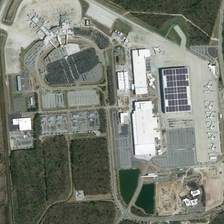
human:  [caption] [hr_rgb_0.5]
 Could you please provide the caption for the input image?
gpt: some green trees are near a large piece of bareland .

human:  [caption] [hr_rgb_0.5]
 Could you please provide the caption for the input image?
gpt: some planes are parked near an airport with parking lot .

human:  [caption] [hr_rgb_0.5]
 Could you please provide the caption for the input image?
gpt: some green trees are near a large piece of bareland .

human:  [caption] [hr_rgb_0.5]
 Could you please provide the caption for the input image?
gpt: some planes are parked near an airport with parking lot .

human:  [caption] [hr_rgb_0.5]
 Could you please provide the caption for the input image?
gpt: some green trees are near a large piece of bareland .